Question: I have a pop up button that is triggered by deleting an object. How can I click the button if I can seem to find it.
I have used xpath like so:
'''
$browser.button(:xpath, "/html/body/div/div/div/div/div/div/button").click
'''
Here is a code snippet:

Thanks in advance.
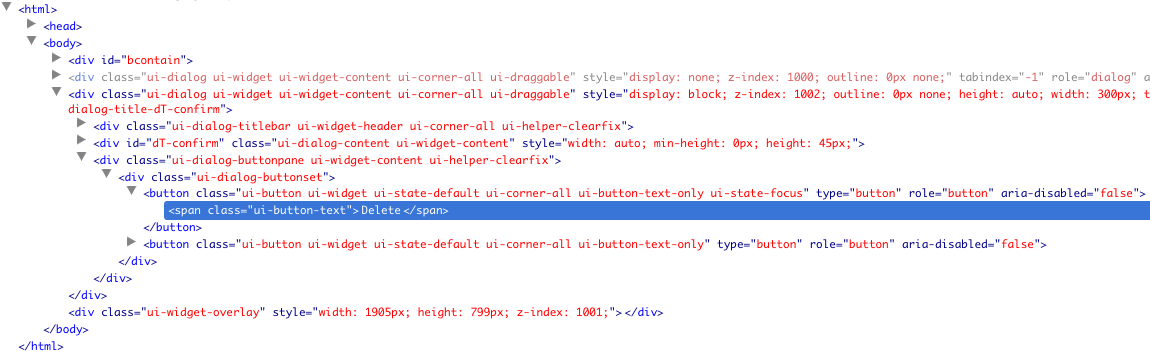
Answer: Try this:
'''
browser.span(:text => "Delete").click
'''
or
'''
browser.span(:class => "ui-button-text).click
'''
or
'''
browser.button(:class => /ui-button/).click
'''